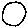
Label: circle